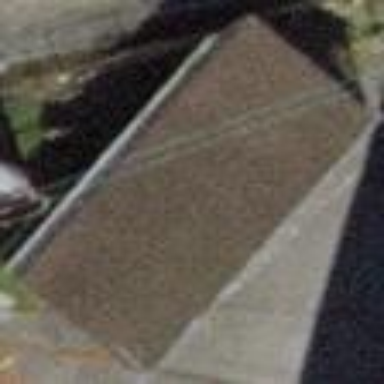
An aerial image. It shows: View of roof of building.